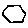
Label: hexagon